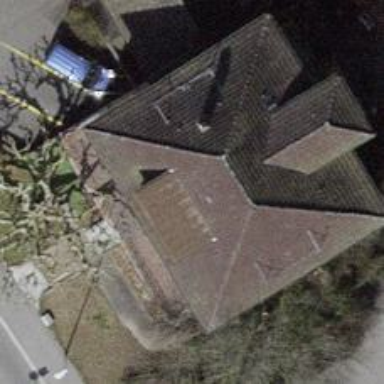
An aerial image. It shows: Restaurant.